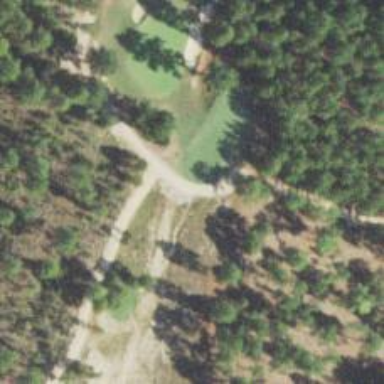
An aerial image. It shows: Service road used as golf cart path.